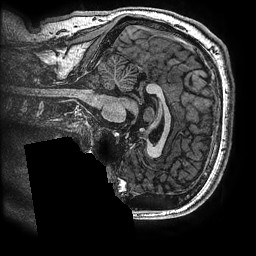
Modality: T1w
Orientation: sagittal
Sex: male
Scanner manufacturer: ge
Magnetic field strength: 3 T
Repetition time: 0.00766 s
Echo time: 0.003476 s